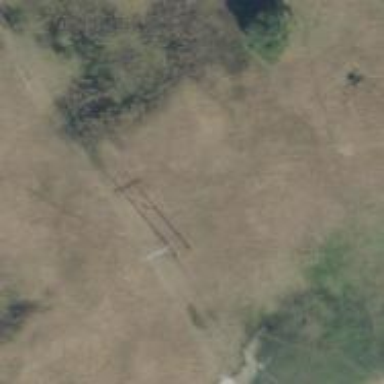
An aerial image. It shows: Power tower.